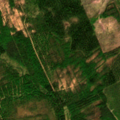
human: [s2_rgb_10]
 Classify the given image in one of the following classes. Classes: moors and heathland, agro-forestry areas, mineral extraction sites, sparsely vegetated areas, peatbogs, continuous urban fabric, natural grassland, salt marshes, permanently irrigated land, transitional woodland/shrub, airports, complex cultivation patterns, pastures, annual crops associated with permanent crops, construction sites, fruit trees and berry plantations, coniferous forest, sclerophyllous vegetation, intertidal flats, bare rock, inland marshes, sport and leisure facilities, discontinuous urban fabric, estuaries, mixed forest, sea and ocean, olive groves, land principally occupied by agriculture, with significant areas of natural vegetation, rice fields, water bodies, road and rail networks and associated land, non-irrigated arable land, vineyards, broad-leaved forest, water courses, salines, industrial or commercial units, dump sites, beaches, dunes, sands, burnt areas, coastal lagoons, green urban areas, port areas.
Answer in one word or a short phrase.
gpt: coniferous forest, mixed forest, transitional woodland/shrub